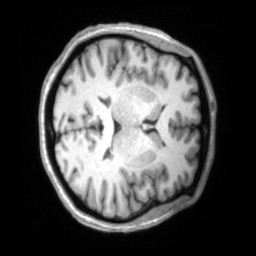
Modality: T1w
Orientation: axial
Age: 49
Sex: female
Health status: ill
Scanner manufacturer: siemens
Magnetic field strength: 3 T
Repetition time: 2.2 s
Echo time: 0.00157 s